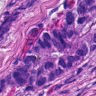
Metastatic tissue present: yes